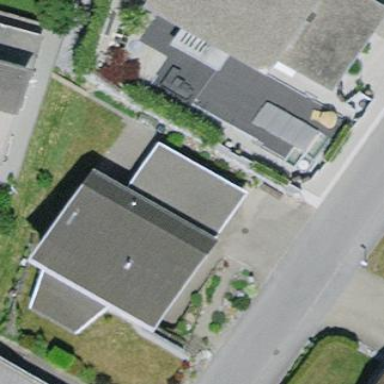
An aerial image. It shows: Garage.